Field crop: maize
Growth stage: 2
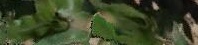
Species: maize